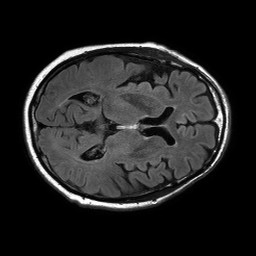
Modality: FLAIR
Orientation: axial
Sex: male
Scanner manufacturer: philips
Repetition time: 11 s
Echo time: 0.125 s